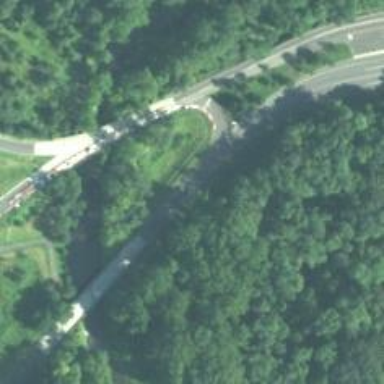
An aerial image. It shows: Trunk link highway passing over bridge.